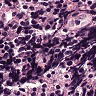
Metastatic tissue present: no